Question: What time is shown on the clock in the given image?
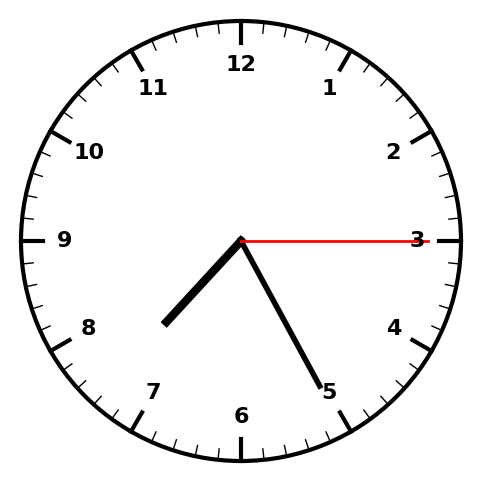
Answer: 07:25:15